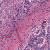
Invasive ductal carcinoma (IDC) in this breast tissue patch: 1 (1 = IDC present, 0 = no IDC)